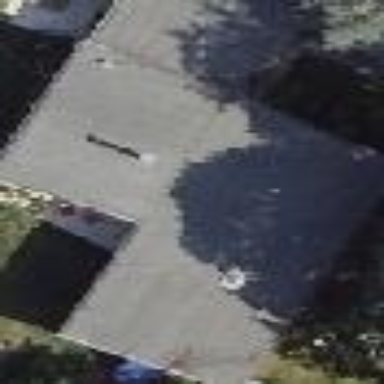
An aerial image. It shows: Detached building with flat roof.